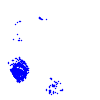
Particle: electron